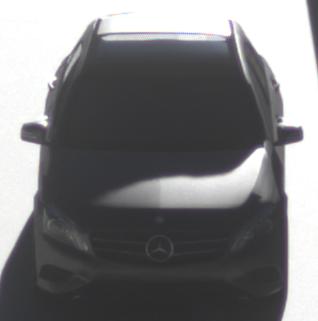
Make: Mercedes-Benz
Model: A 180
Detailed model: A-Class (176)
Model produced from: 2012/09
Model produced until: 2015/07
Doors: 5
Color: gray
Road condition: dry road
Daytime: sunrise or sunset
Contrast: high contrast